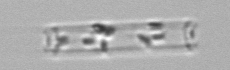
Label: Cerataulina_pelagica